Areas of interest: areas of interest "Shanghai Tianfengxing Equestrian Club"
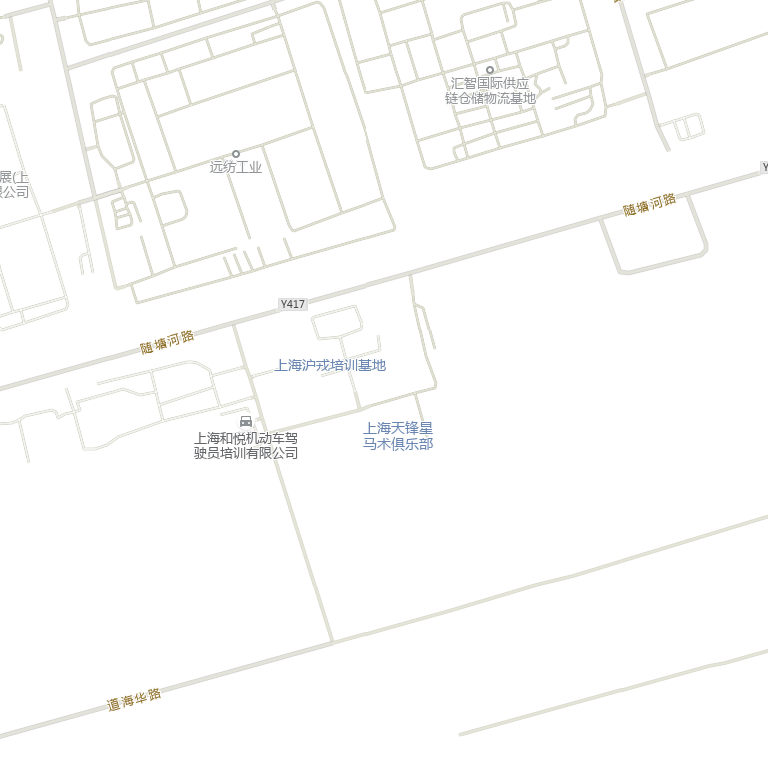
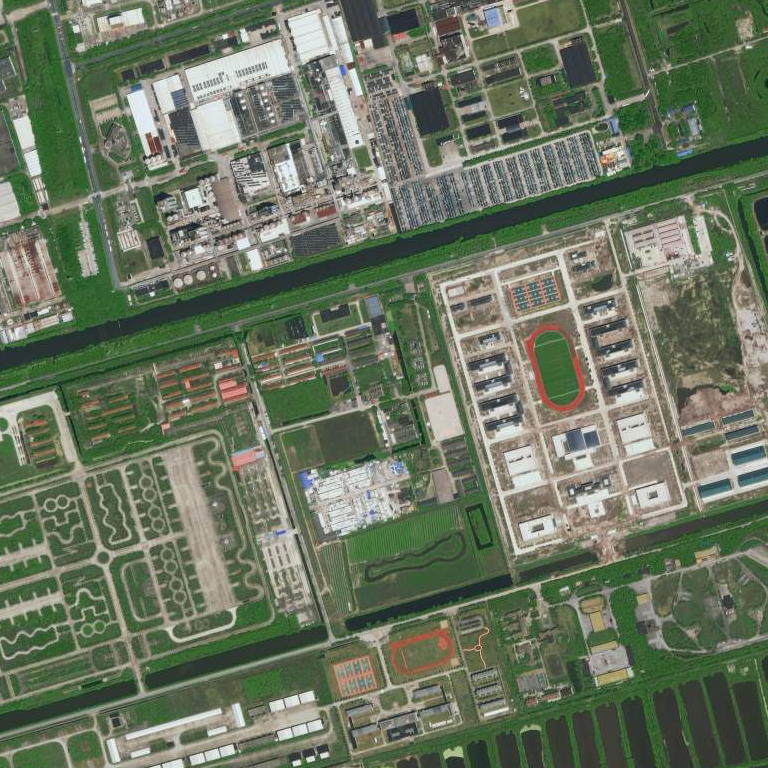